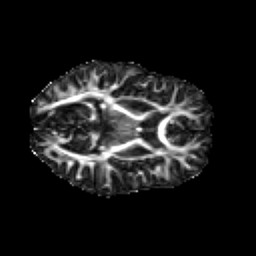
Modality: FA
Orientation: axial
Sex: female
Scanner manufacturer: siemens
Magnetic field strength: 3 T
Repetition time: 5 s
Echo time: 0.071 s